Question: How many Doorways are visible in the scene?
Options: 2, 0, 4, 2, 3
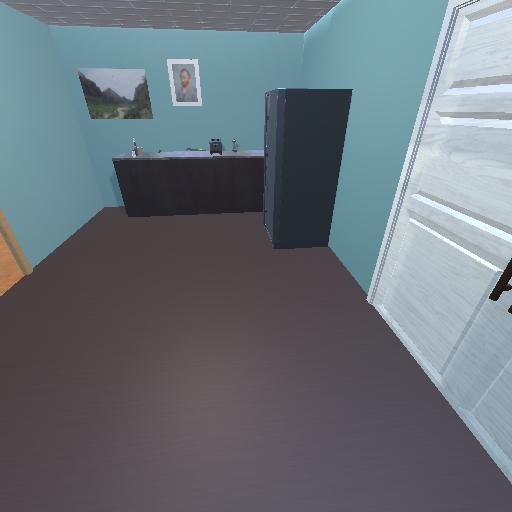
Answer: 2